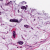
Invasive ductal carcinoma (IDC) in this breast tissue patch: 1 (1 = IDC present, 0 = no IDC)